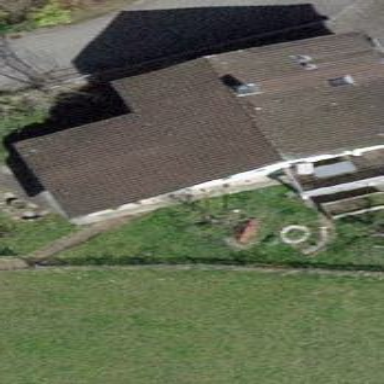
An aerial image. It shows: Building with tiled roof.